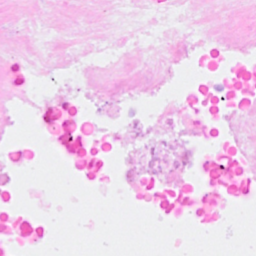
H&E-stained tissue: Breast